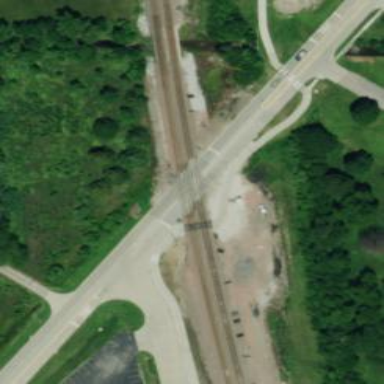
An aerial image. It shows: Crossing for the railway.